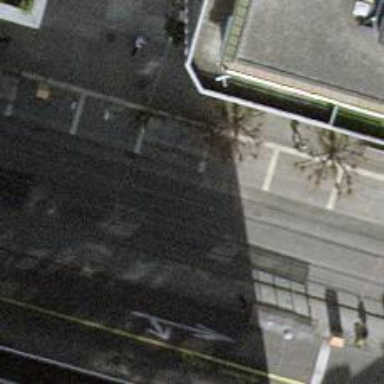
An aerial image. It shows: Tram stop with public transport connection.